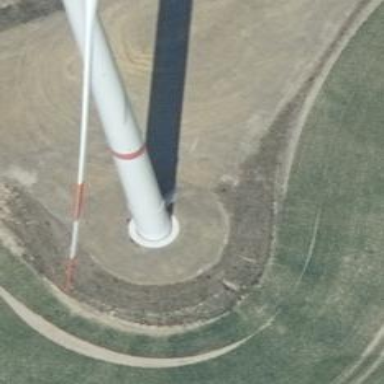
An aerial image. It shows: Wind generator powered by wind turbine.